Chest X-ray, PA view. Patient: 49 years old, sex F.
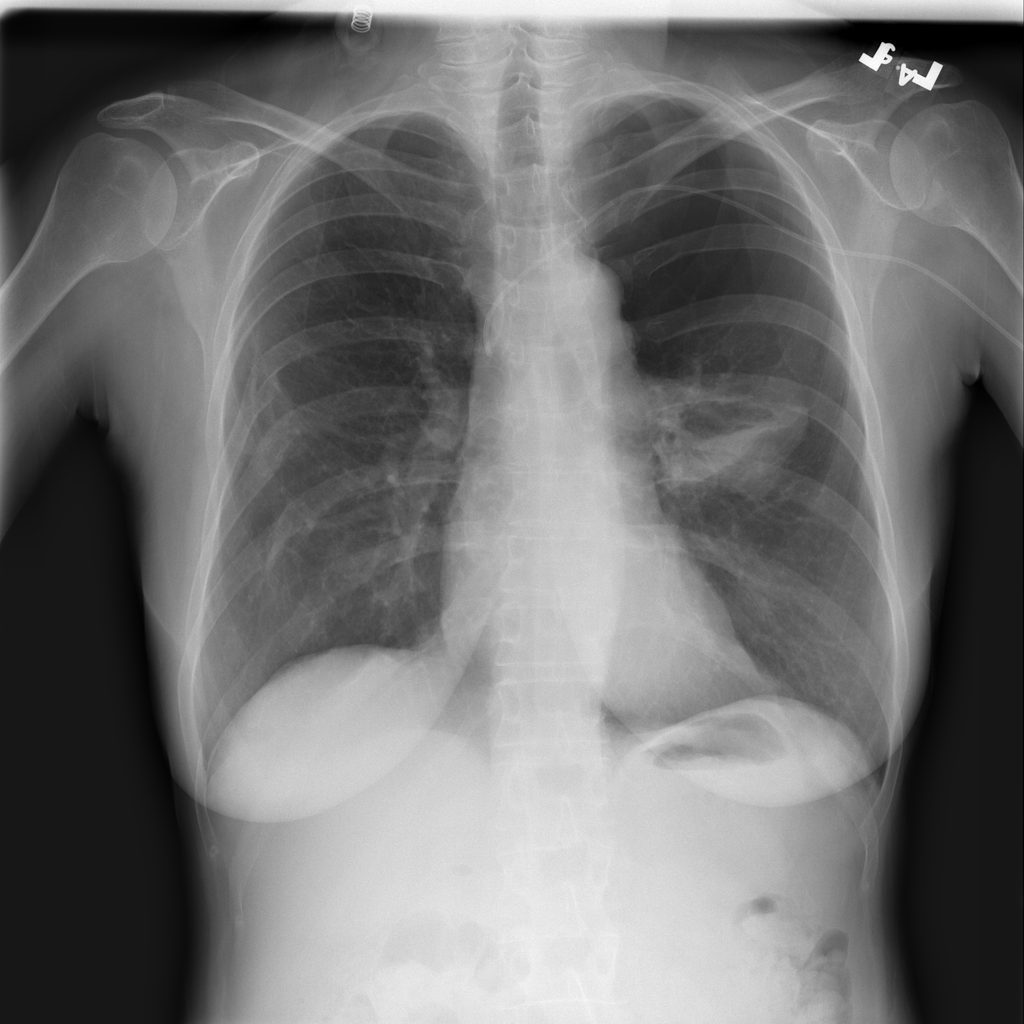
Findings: No Finding